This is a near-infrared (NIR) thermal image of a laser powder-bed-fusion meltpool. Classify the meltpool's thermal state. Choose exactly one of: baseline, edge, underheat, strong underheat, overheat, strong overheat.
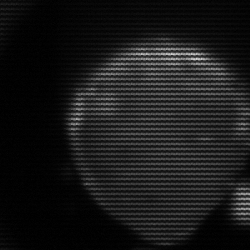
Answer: edge